Field crop: tomato
Growth stage: 1
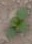
Species: solanum